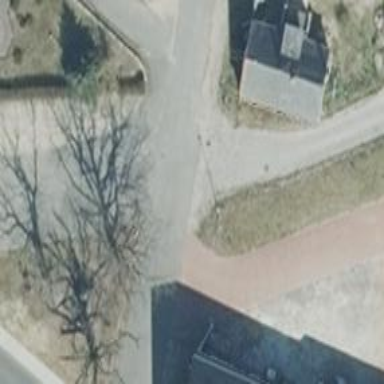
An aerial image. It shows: Asphalt road in residential area.